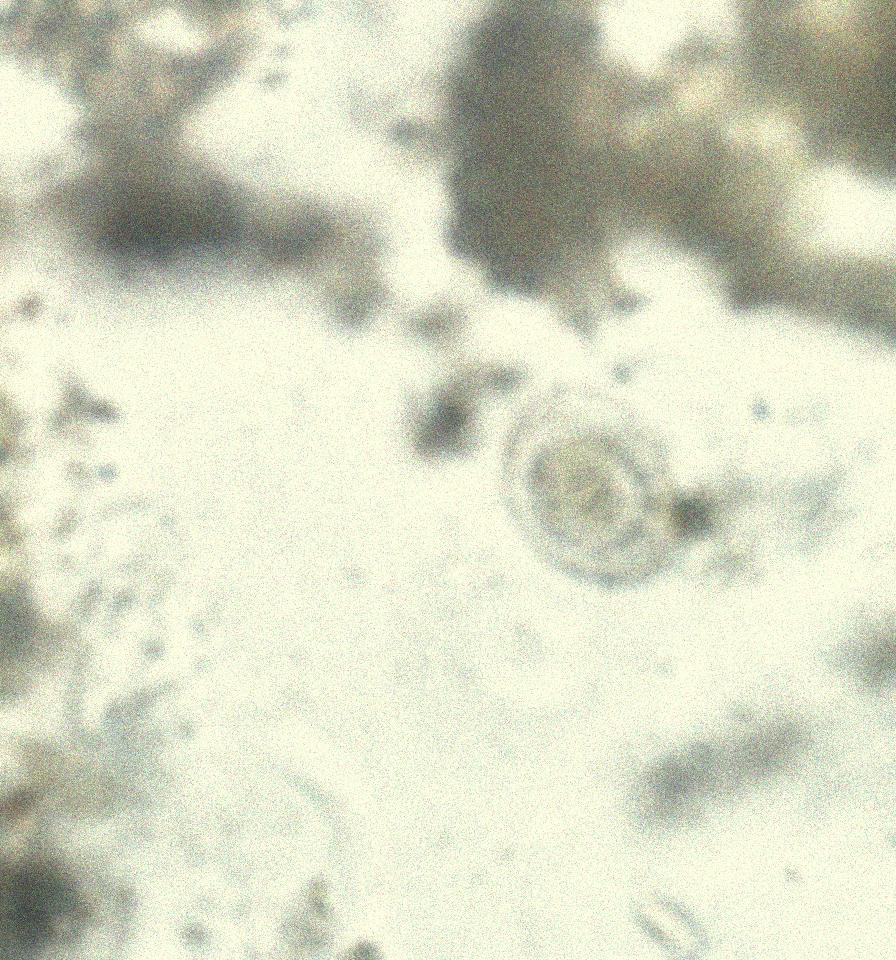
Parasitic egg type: Hymenolepis nana